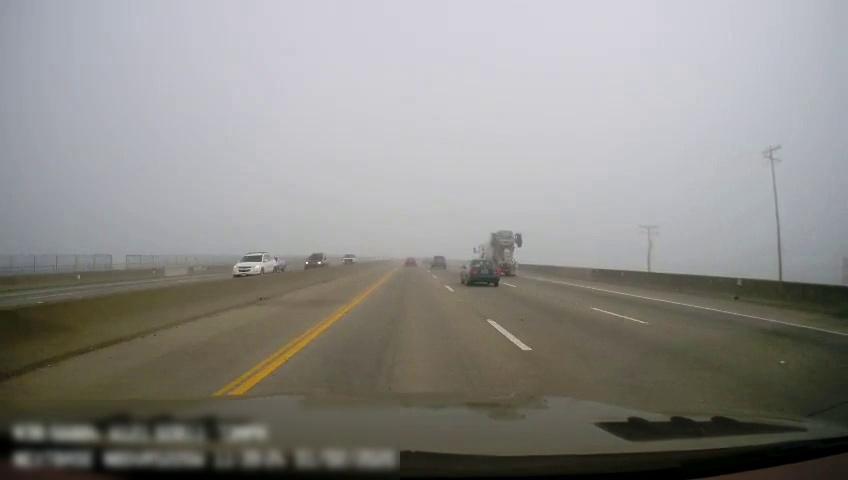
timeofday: Day
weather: Cloudy
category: Drivable Space
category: Drivable Space
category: Vehicles | Car
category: Vehicles | SUV
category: Vehicles | Car
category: Vehicles | Van
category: Vehicles | SUV
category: Vehicles | Other LV
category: Vehicles | Car
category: Vehicles | Car
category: Lanes | Current Lane
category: Lanes | Current Lane
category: Lanes | Alternate Lane
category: Lanes | Alternate Lane
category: Lanes | Alternate Lane
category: Lanes | Opposite Lane
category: Lanes | Opposite Lane